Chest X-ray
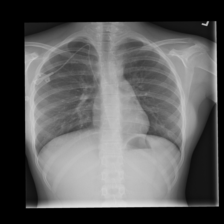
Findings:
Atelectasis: negative
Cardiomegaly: negative
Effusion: negative
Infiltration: negative
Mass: negative
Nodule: negative
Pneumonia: negative
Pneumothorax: negative
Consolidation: negative
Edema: negative
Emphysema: negative
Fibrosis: negative
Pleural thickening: negative
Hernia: negative